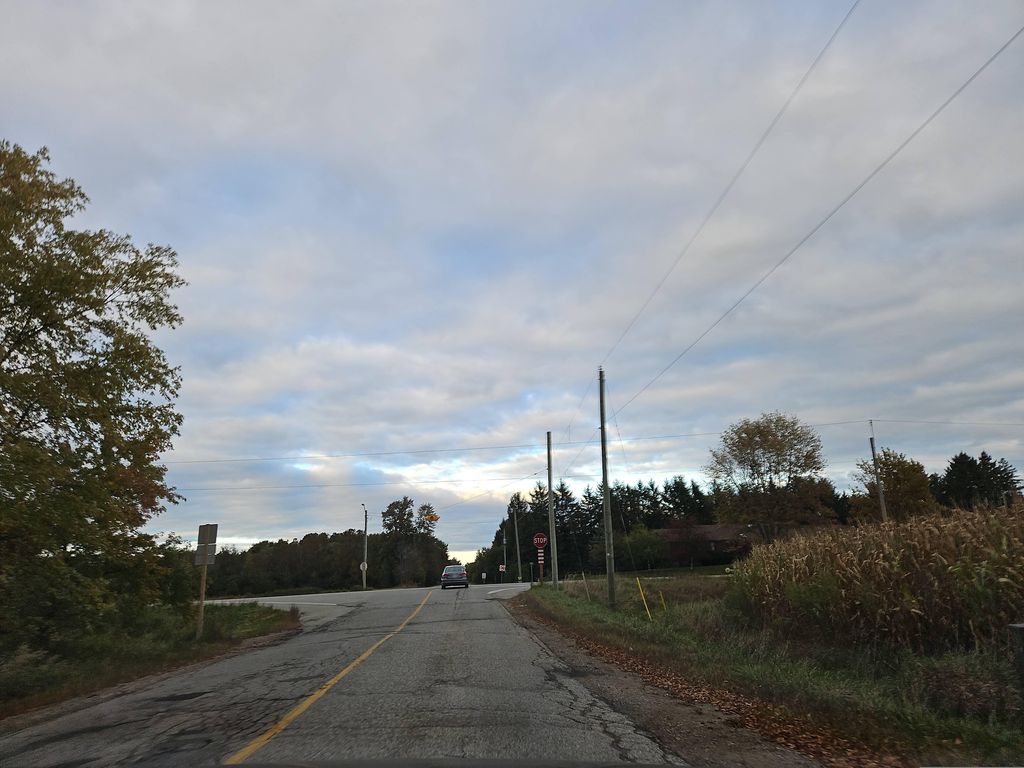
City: kitchener-waterloo